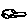
Label: car